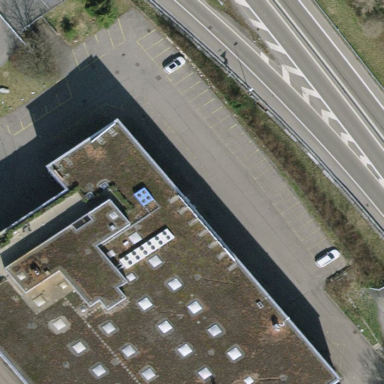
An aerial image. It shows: Parking area with surface.